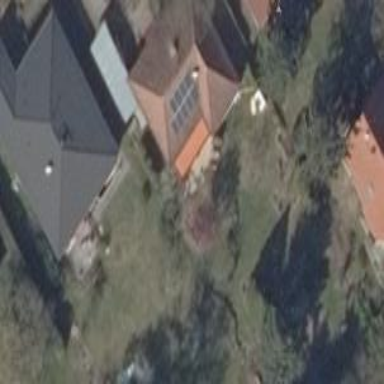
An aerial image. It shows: Detached building with roof shaped like quadruple saltbox.